Question:
Can anyone share a code how to draw a rectangle like this?
(not vertical, not horizontal, somewhere between)
Because as I see you can only specify 4 'int's to function 'DrawRect()', not 4 points.
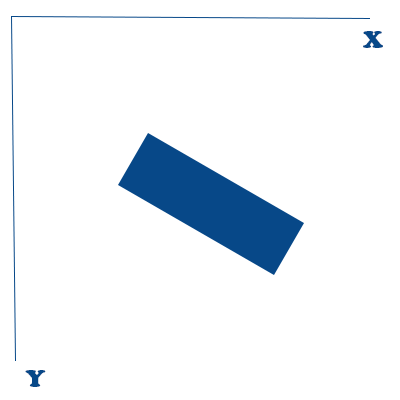
Answer: I found solution - the easiest way is to use Path class, make a free-turned rectangle by points and then create a region method, which has function Contains()
No need for math and hard work, pretty and easy.